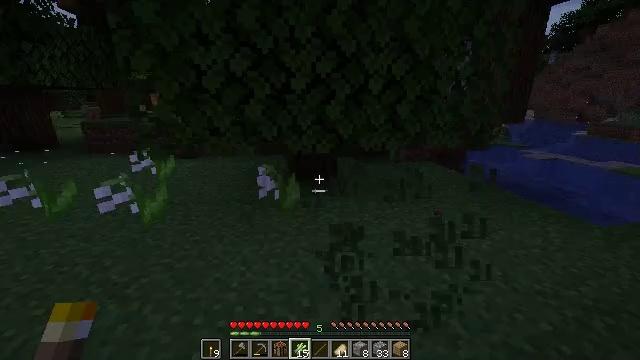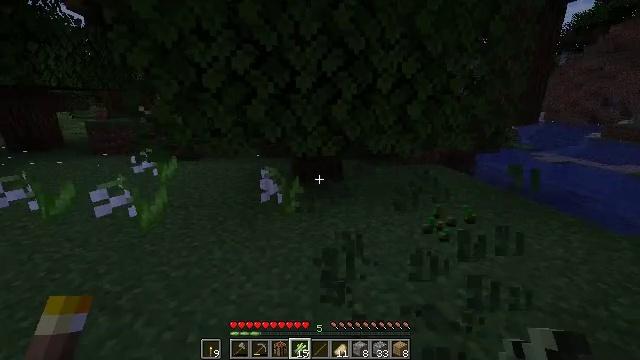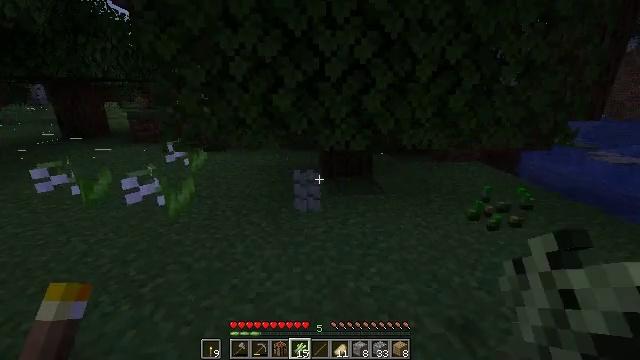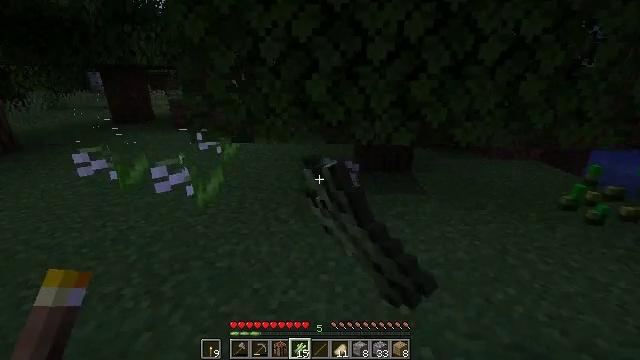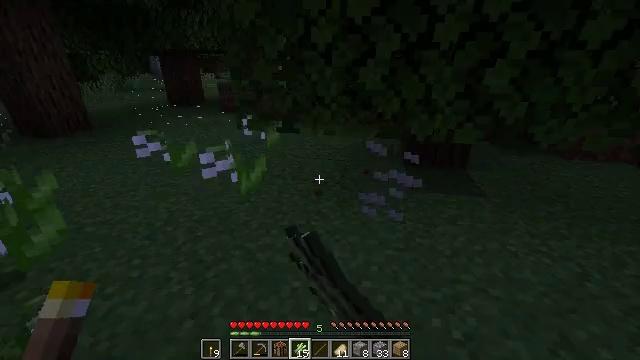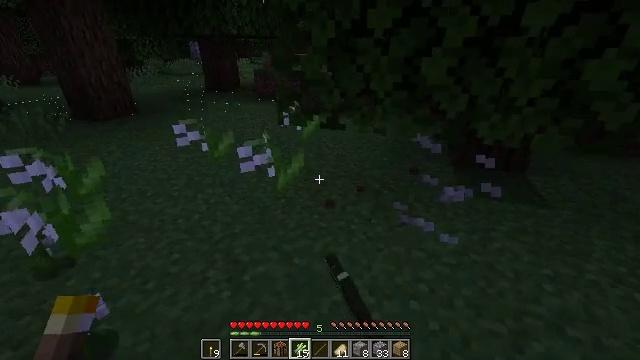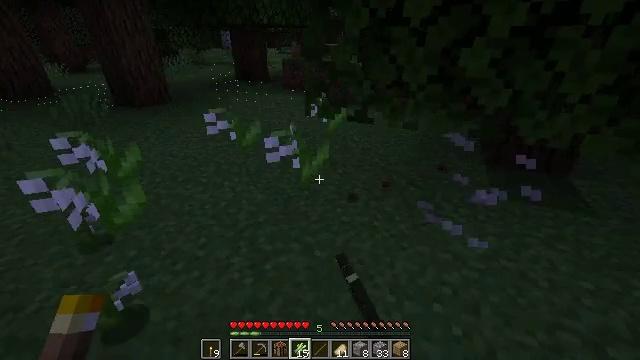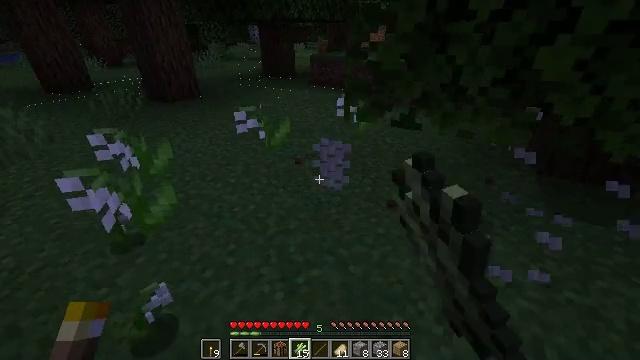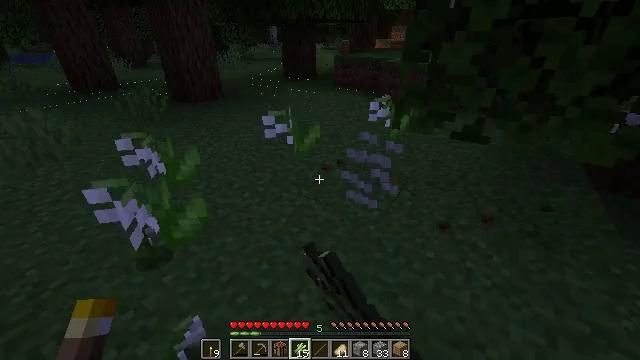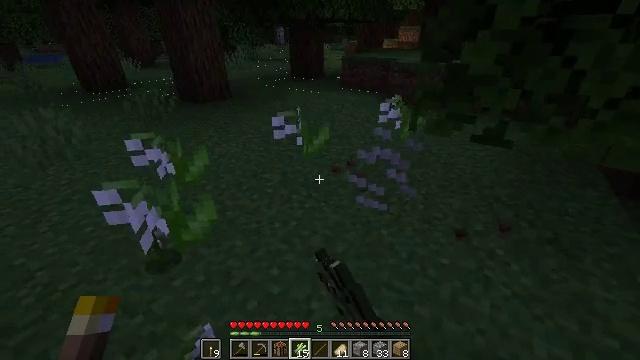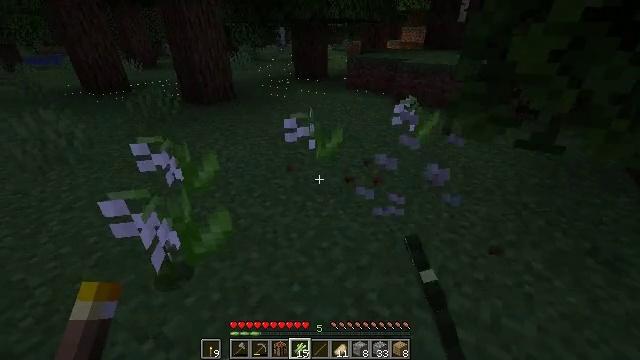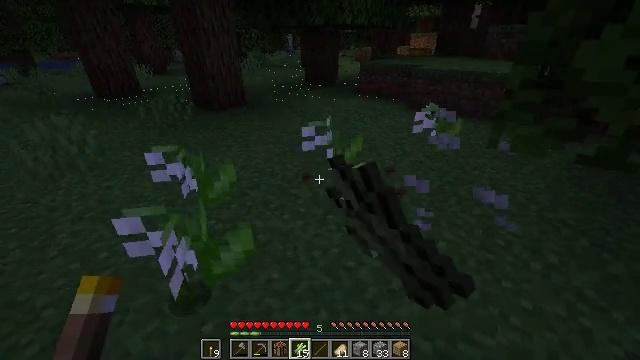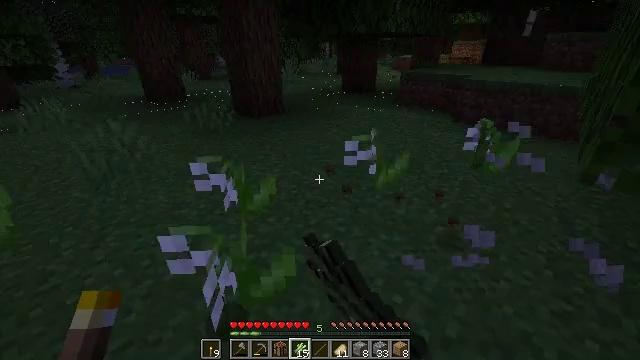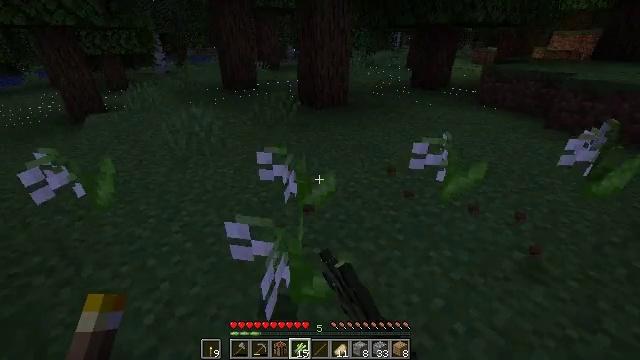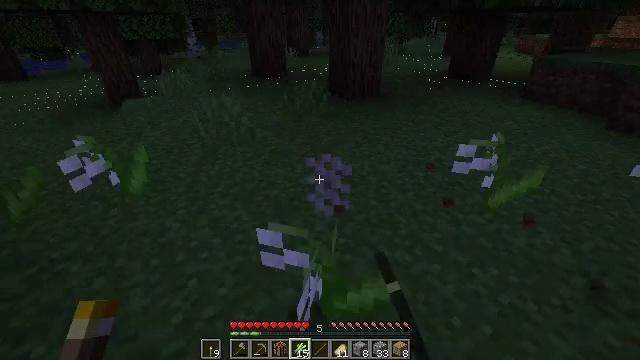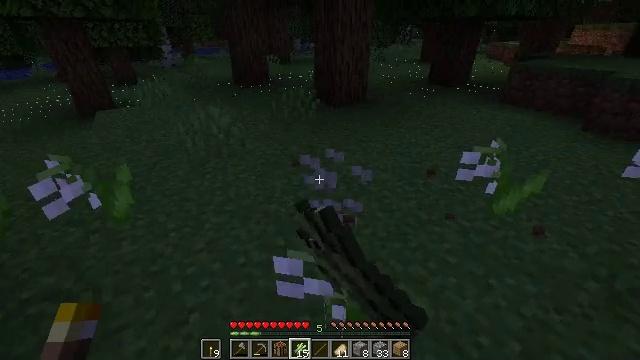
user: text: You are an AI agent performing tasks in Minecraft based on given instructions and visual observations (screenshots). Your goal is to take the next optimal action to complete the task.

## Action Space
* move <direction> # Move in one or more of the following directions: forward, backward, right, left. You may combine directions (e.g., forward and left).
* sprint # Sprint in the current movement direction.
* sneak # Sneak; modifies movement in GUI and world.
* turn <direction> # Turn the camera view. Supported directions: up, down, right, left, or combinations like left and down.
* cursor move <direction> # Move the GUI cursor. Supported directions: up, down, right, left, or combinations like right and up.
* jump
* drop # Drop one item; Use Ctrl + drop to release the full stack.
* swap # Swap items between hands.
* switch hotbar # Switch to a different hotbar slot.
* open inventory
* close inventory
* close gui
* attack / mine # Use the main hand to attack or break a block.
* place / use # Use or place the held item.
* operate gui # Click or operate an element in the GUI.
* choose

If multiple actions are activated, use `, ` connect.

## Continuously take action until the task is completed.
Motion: motion action
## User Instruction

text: Mine a lily of the valley.
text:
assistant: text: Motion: move forward, turn left, attack / mine
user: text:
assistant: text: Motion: move forward, turn left and down, attack / mine
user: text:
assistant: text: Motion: move forward and move left, turn left and down, attack / mine
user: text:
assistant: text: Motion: move forward and move left, turn left and down, attack / mine
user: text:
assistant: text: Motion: move forward and move left, turn left and down, attack / mine
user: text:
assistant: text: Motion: move forward and move left, turn left and down, attack / mine
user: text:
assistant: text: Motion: move forward and move left, turn left, attack / mine
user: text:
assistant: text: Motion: move forward and move left, turn left, attack / mine
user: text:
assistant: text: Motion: move forward and move left, turn left, attack / mine
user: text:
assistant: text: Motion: move forward and move left, attack / mine
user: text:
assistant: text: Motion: move forward and move left, turn left and up, attack / mine
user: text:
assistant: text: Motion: move forward and move left, turn left and up, attack / mine
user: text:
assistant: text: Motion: move forward and move left, turn left and down, attack / mine
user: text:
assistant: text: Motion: move forward and move left, turn left and down, attack / mine
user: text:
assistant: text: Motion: move back and move left, turn right and up, attack / mine
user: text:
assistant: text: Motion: move back and move left, turn right and down, attack / mine
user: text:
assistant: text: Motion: move back and move left, turn right and down, attack / mine
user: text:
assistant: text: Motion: move back and move left, turn right and down, attack / mine
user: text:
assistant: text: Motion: move forward, turn right, attack / mine
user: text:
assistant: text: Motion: move forward, turn right, attack / mine
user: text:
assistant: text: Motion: move forward, turn right, attack / mine
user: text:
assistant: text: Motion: move forward, turn right, attack / mine
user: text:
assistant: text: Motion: move forward, turn right, attack / mine
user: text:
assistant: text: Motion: move forward, turn left and up, attack / mine
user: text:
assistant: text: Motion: move forward, turn left and up, attack / mine
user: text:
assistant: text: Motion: move forward, turn left and up, attack / mine
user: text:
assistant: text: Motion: move forward, attack / mine
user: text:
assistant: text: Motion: move forward, attack / mine
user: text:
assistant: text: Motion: move forward, attack / mine
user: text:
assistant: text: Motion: move forward, turn right, attack / mine